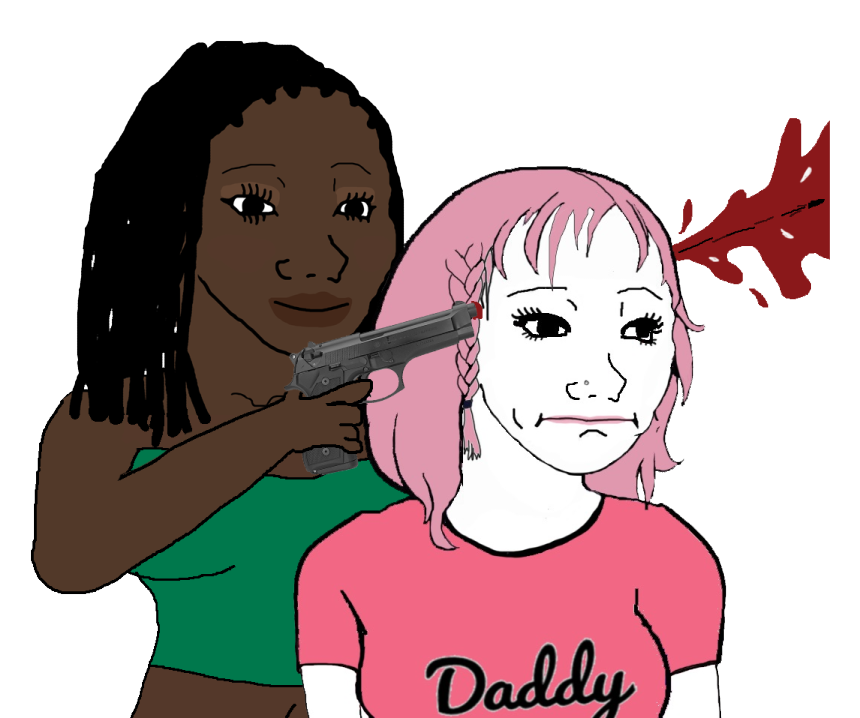
Label: 5_Blackjak